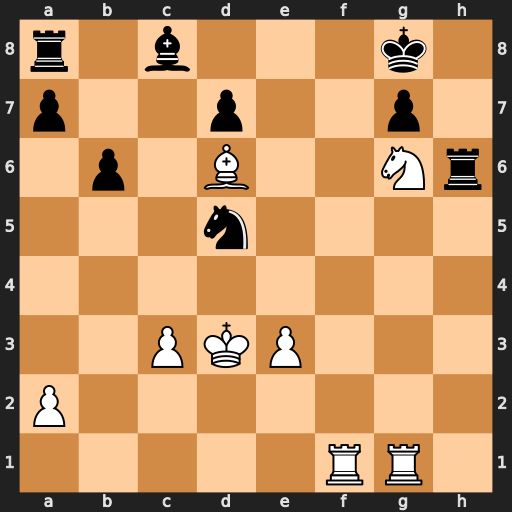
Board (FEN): r1b3k1/p2p2p1/1p1B2Nr/3n4/8/2PKP3/P7/5RR1
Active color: w
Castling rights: -
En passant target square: -
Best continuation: Rf8+ Kh7 Rh8#